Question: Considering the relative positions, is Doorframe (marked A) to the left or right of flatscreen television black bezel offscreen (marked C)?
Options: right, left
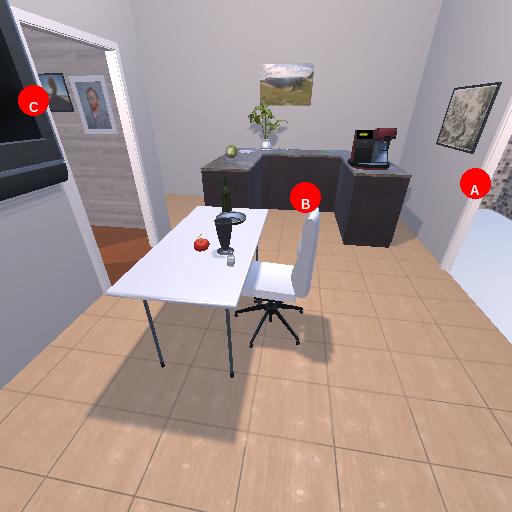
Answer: right